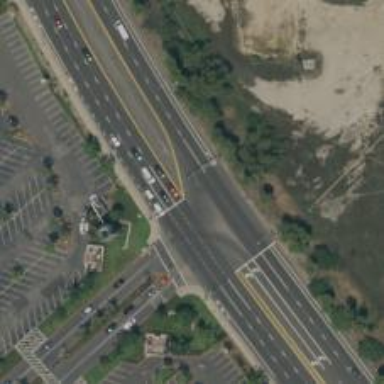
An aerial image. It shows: Asphalt road designated as trunk highway.